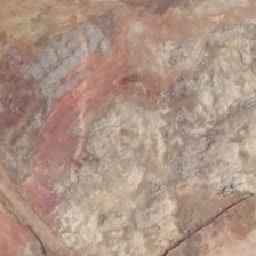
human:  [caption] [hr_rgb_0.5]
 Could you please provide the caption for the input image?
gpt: There are vague red and yellow patterns on the wasteland.

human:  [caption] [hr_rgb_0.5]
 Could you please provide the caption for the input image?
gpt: reddish brown land and light yellow lands blended together on this bareland .

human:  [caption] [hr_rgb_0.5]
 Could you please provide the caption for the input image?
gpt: There is a vague pattern of red and yellow on the moor.

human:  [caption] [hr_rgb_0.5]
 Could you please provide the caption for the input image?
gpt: there is a vast tract of huge bare rock hills surrounded by maroon soil .

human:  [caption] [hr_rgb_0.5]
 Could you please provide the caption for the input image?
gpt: it is a piece of khaki and gray irregular bareland .